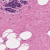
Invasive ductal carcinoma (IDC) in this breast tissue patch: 0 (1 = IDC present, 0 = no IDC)